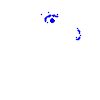
Particle: pion